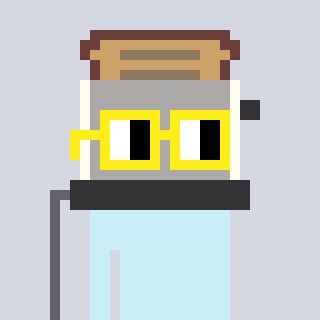
a pixel art character with square yellow glasses, a toaster-shaped head and a gold-colored body on a cool background